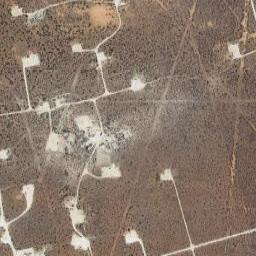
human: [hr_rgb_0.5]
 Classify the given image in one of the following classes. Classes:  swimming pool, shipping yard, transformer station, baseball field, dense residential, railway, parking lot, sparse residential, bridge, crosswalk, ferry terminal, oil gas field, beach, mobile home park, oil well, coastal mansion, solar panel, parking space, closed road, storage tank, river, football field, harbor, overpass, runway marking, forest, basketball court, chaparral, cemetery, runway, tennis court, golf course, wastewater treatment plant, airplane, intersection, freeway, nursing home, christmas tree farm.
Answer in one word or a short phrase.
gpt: oil gas field